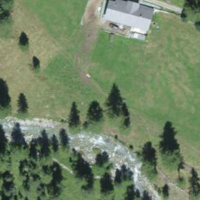
EUNIS habitat code: 26
Species observed at this site:
Boloria selene